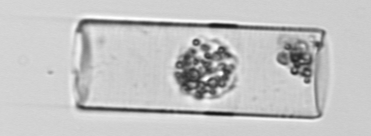
Label: Guinardia_flaccida